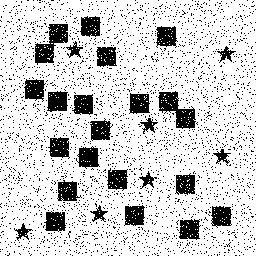
Squares: 21
Triangles: 0
Stars: 7
Total shapes: 28